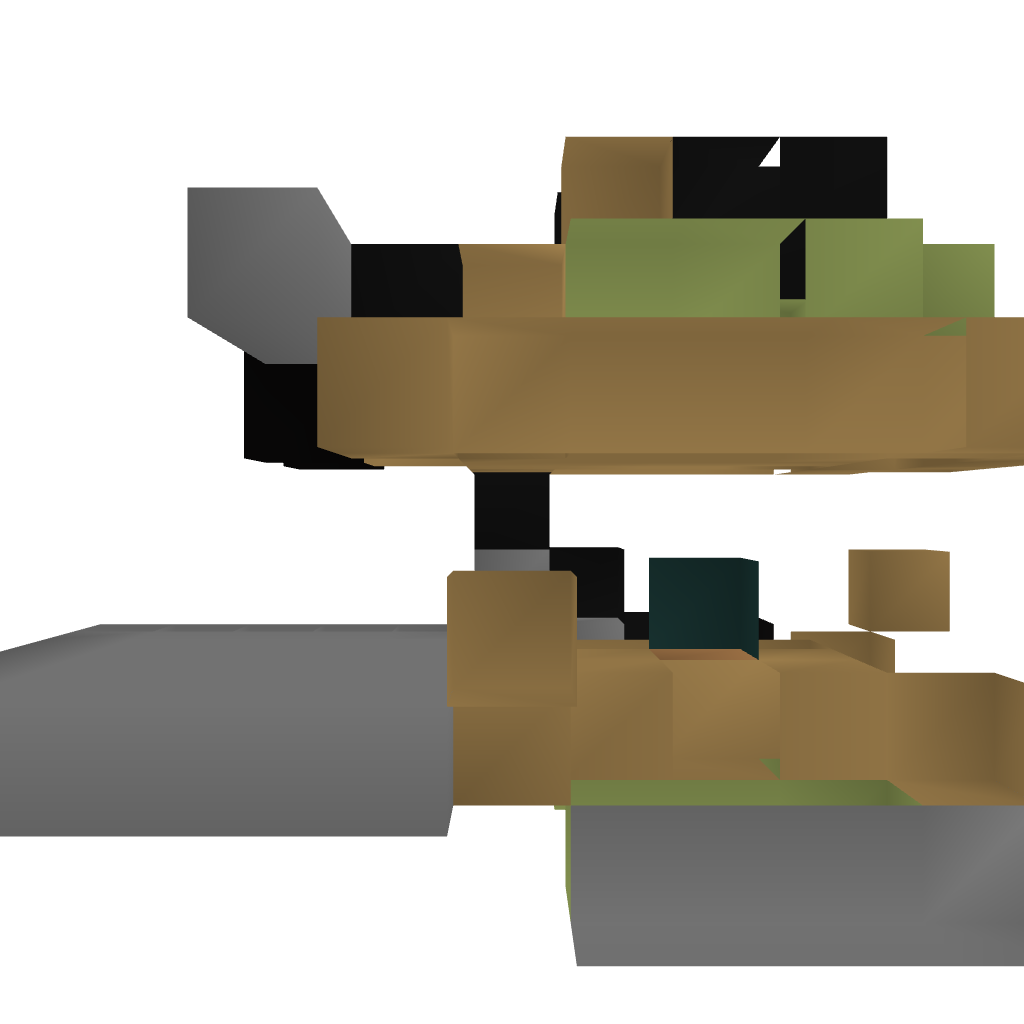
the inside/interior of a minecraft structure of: Compact Enchanting Room